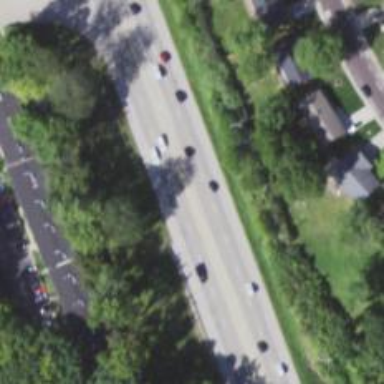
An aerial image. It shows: Trunk highway.